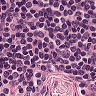
Metastatic tissue present: no